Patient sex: F
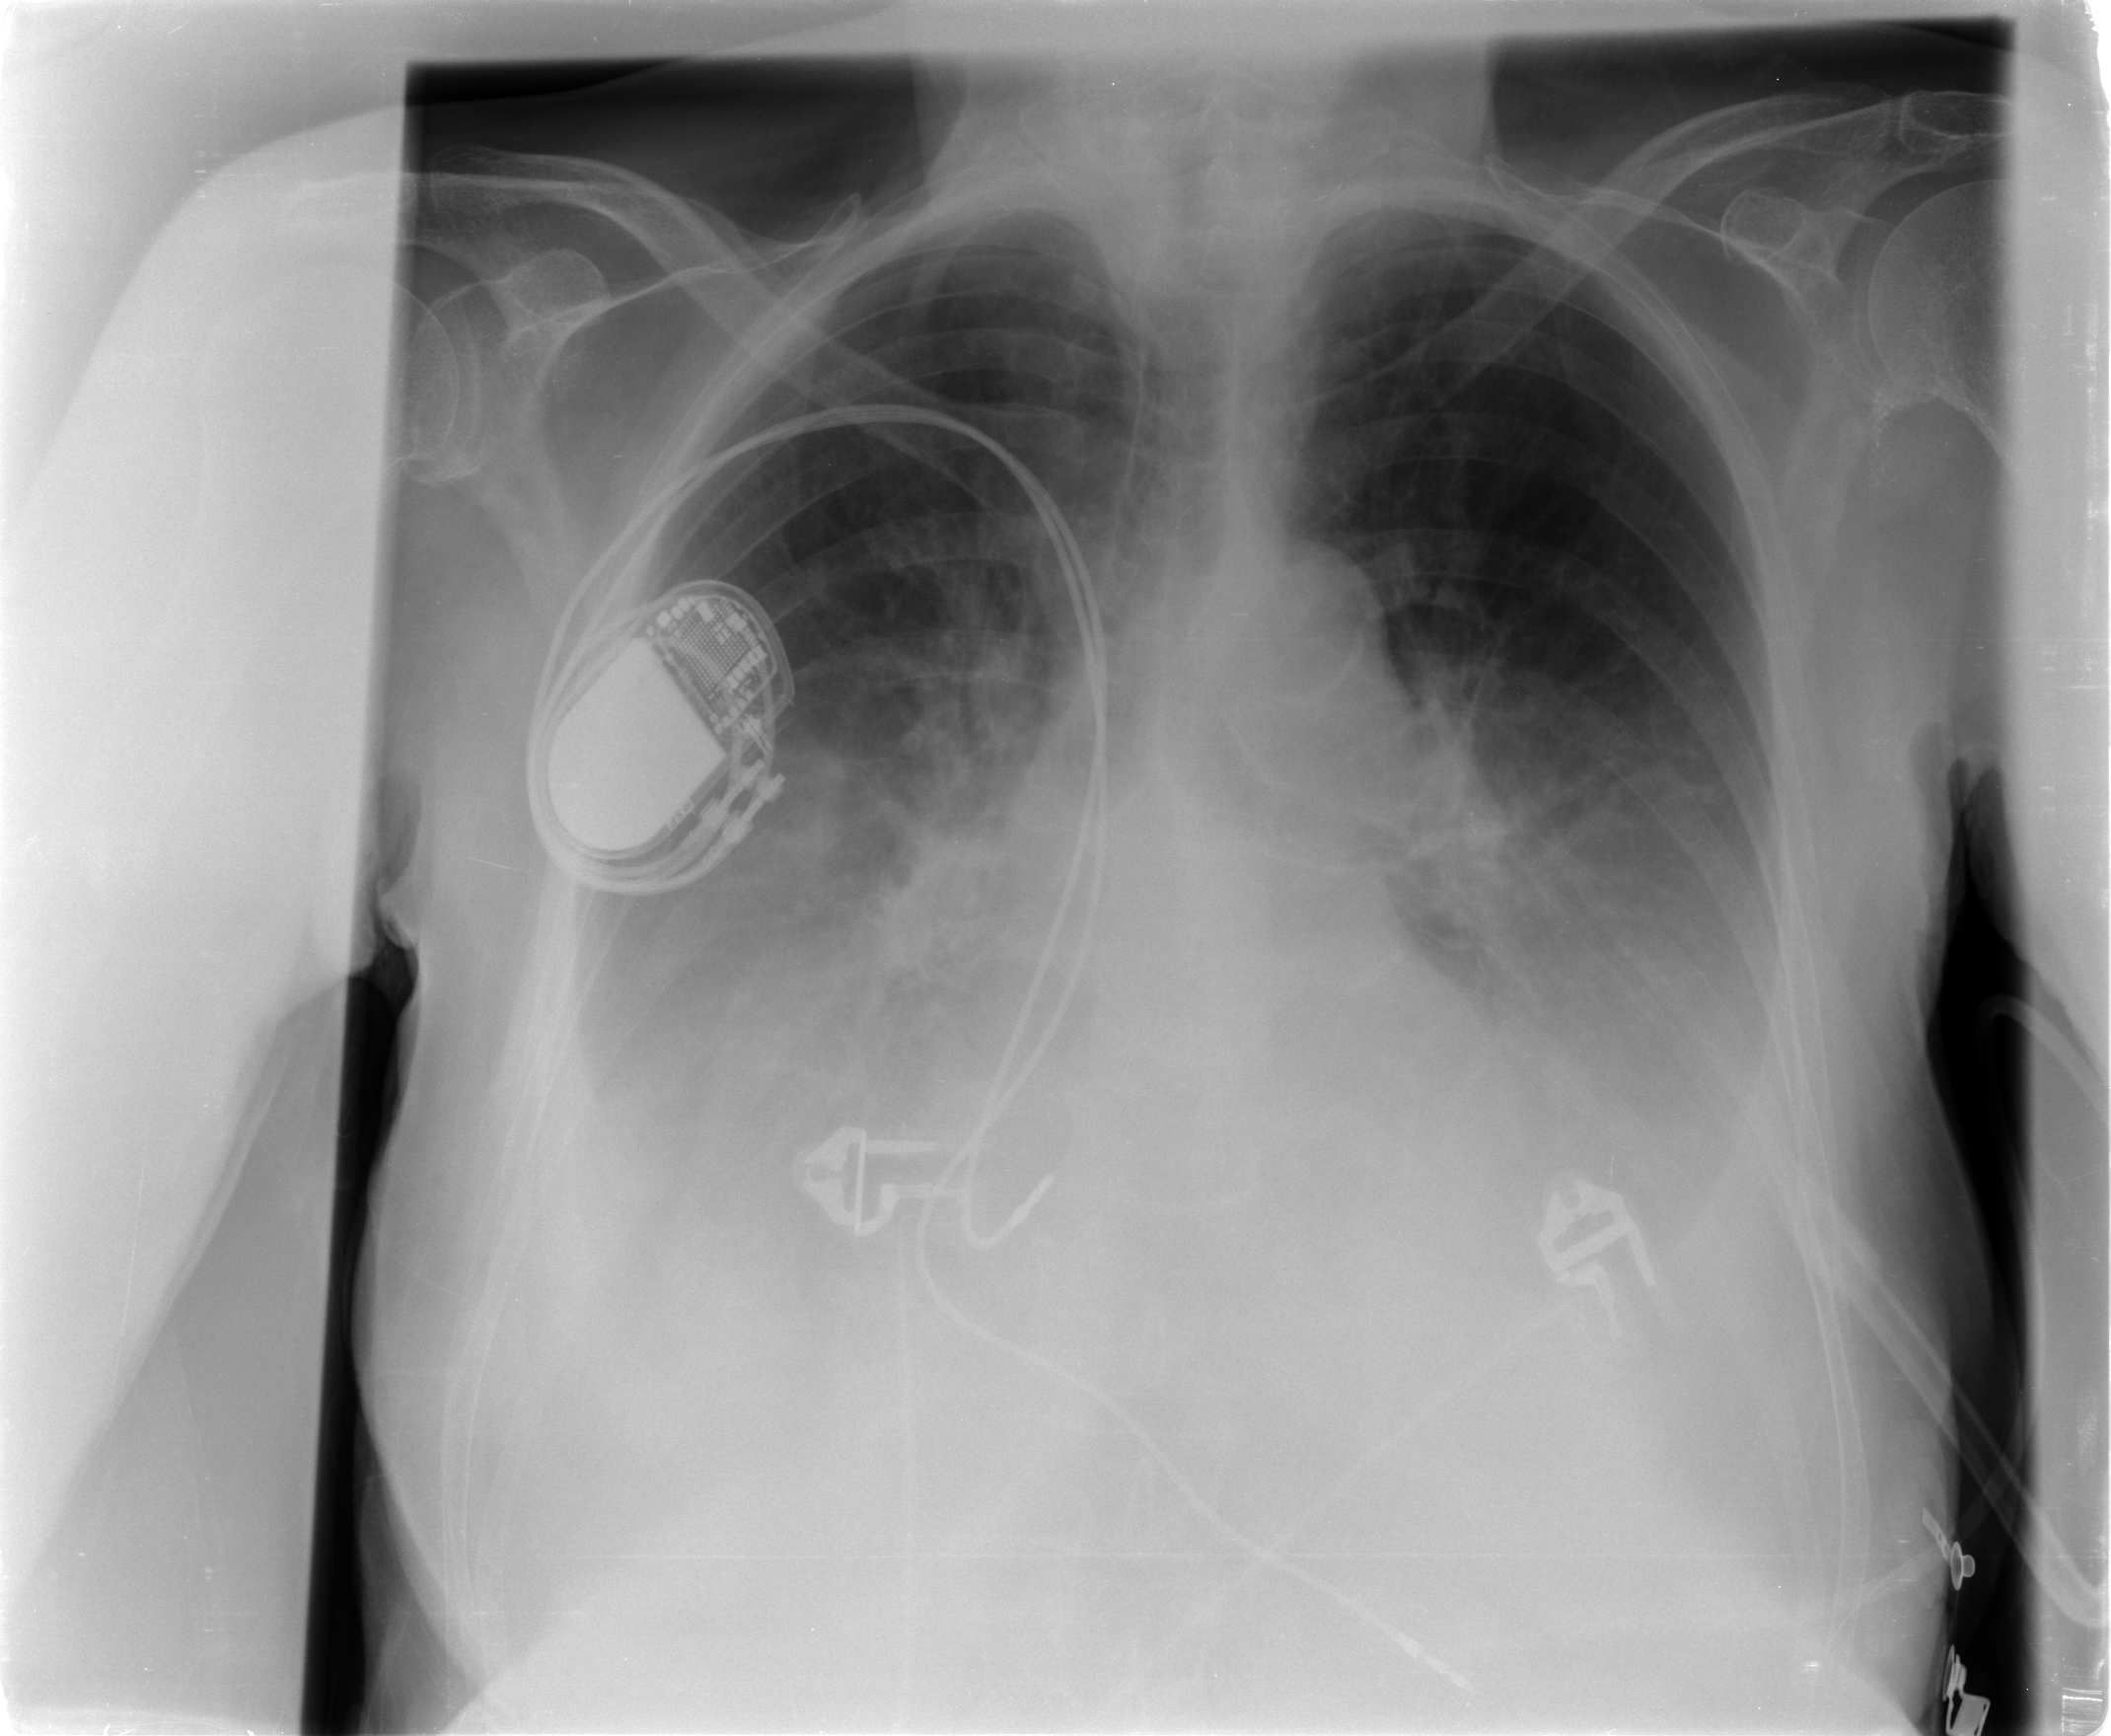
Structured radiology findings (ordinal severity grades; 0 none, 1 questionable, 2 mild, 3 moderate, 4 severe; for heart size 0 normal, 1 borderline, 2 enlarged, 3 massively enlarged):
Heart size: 0
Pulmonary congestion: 2
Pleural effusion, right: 3
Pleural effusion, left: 3
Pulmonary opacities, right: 0
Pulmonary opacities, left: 0
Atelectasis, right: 3
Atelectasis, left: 3